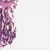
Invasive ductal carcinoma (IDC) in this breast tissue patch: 0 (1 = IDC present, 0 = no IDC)